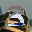
Label: 3